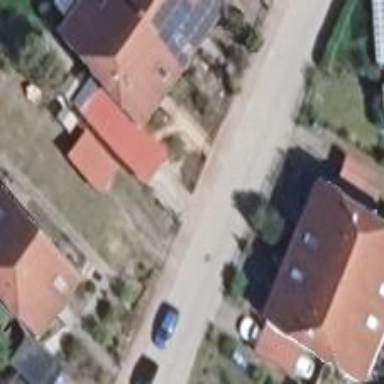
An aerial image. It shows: Living street.